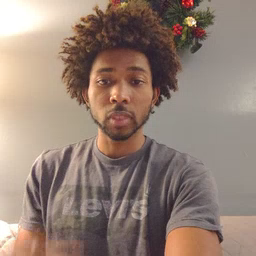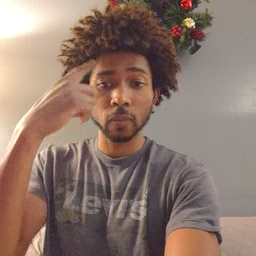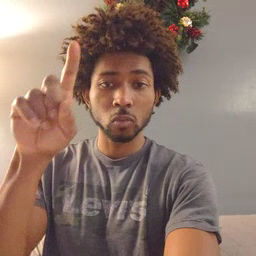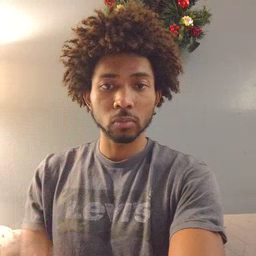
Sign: for